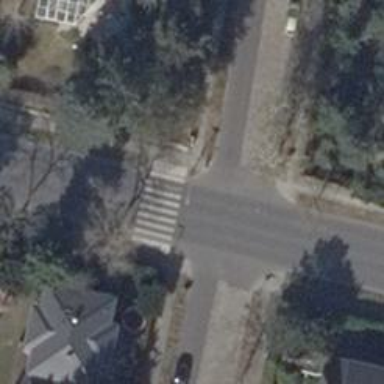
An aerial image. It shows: Unmarked crossing on the road.